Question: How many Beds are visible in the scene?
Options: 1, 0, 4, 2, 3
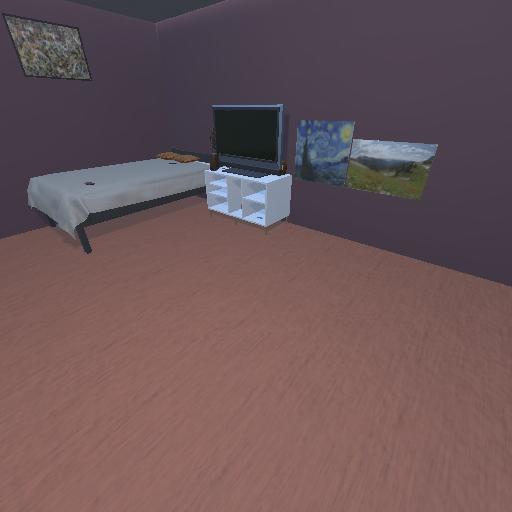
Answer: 1